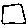
Label: square